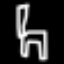
Label: chair